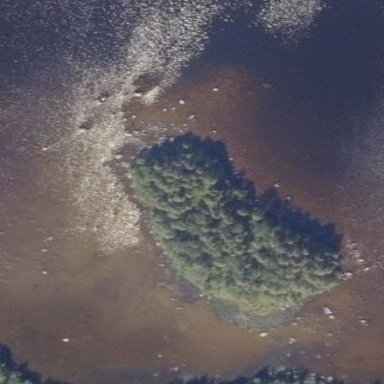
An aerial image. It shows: Island.